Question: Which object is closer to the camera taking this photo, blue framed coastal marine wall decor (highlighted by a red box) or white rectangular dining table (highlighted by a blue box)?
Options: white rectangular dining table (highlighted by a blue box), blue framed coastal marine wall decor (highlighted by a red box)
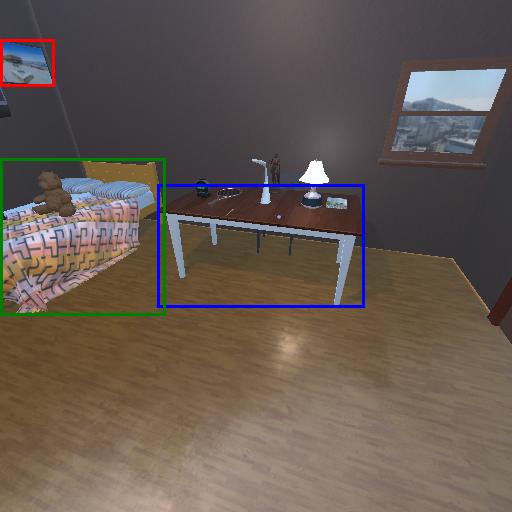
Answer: white rectangular dining table (highlighted by a blue box)